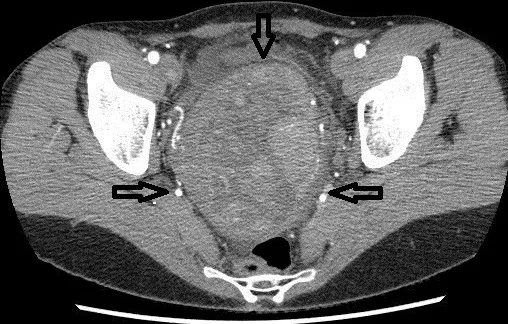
Axial computed tomography scan of the pelvis. A large mass arising from the cervix (arrows) and compressing the bladder and the rectum.
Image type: radiology (ct)